Question: I am creating a network with pie nodes however I have ran into a few issues:
The values I have for the slices of the pie do not match with the image produced
Example:
'''
#generate random slice for my pie charts
valuesq <- lapply(1:23, function(x) sample(0:5,2))
[[1]]
[1] 1 0
[[2]]
[1] 5 1
[[3]]
[1] 1 0
[[4]]
[1] 4 5
[[5]]
[1] 5 3
[[6]]
[1] 1 2
[[7]]
[1] 5 2
[[8]]
[1] 0 2
[[9]]
[1] 0 3
[[10]]
[1] 1 5
[[11]]
[1] 5 3
[[12]]
[1] 5 4
[[13]]
[1] 3 1
[[14]]
[1] 0 3
[[15]]
[1] 4 5
[[16]]
[1] 3 1
[[17]]
[1] 4 1
[[18]]
[1] 4 2
[[19]]
[1] 1 2
[[20]]
[1] 2 4
[[21]]
[1] 1 4
[[22]]
[1] 1 2
[[23]]
[1] 4 1
#plot my chart which has 23 nodes
plot(newig,vertex.shape="pie",vertex.size=20, vertex.pie=valuesq, label.dist=1, label.degree=pi/4)
'''
It produces this plot:

Clearly this is wrong for example node 4(IV) is one solid colour but the vector defining its slices is 4 5
I don't really understand why this is happening any help would be great
A second question I have is how can I match the pie slices to colours e.g. all slices in first column = red and all in second = yellow?
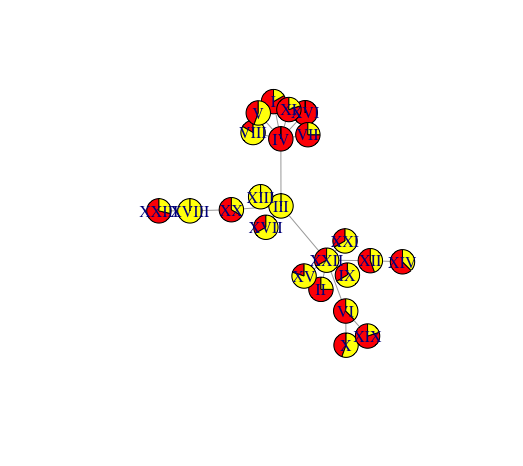
Answer: The most probable reason is that the code that assigns the labels to nodes(and is not included) assigns labels to the wrong nodes. Please note that igraph slices the pie in a way that the total area is equal to the sum of all values supplied for that node in the valuesq so for node which is labeled 4 the valuesq[[correctnodenumber]] equals a vector of one number(any number) and a zero. Regarding your second question, the answer is positive. You just need to supply the hexadecimal value (google the word "colorpicker"). I hope the following code and explanation helps.
'''
library(igraph)
newig <- graph.star(n=23,mode="undirected")
valuesq <- lapply(1:23, function(x) c(sample(0:5,2)))
#you can assign up to 5 colors(random colors or exact hex values)
#to 5 slices. Exact hex values could be assigned to all nodes:
V(newig)$pie.color=list(c("#E495A5", "#BDAB66"))
#or to a specific node
V(newig)[10]$pie.color=list(c("#00FF66FF", "#CC00FFFF"))
# let's set a seed number to regenerate the graph so that nodes are
#positioned at the same place every time you run the code.
set.seed(1234)
plot(newig,
vertex.shape="pie",
vertex.size=25,
vertex.pie=valuesq,
vertex.label.dist=0.8,
vertex.label.cex=0.6,
vertex.label.degree=pi,
vertex.label=LETTERS[1:23])
'''
<URL>
'''
> valuesq
> [[1]] [1] 2 3
>
> [[2]] [1] 1 5
>
> [[3]] [1] 0 1
>
> [[4]] [1] 5 0
>
> [[5]] [1] 1 4
>
> [[6]] [1] 0 2
>
> [[7]] [1] 4 3
>
> [[8]] [1] 1 0
>
> [[9]] [1] 4 5
>
> [[10]] [1] 4 1
>
> [[11]] [1] 5 2
>
> [[12]] [1] 5 3
>
> [[13]] [1] 0 5
>
> [[14]] [1] 5 1
>
> [[15]] [1] 2 3
>
> [[16]] [1] 2 1
>
> [[17]] [1] 3 2
>
> [[18]] [1] 4 0
>
> [[19]] [1] 2 3
>
> [[20]] [1] 3 0
>
> [[21]] [1] 5 4
>
> [[22]] [1] 4 5
>
> [[23]] [1] 3 2
'''